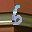
Label: 6